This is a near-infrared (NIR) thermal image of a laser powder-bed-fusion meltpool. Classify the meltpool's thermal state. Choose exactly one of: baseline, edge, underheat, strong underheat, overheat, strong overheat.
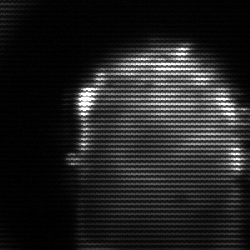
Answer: baseline